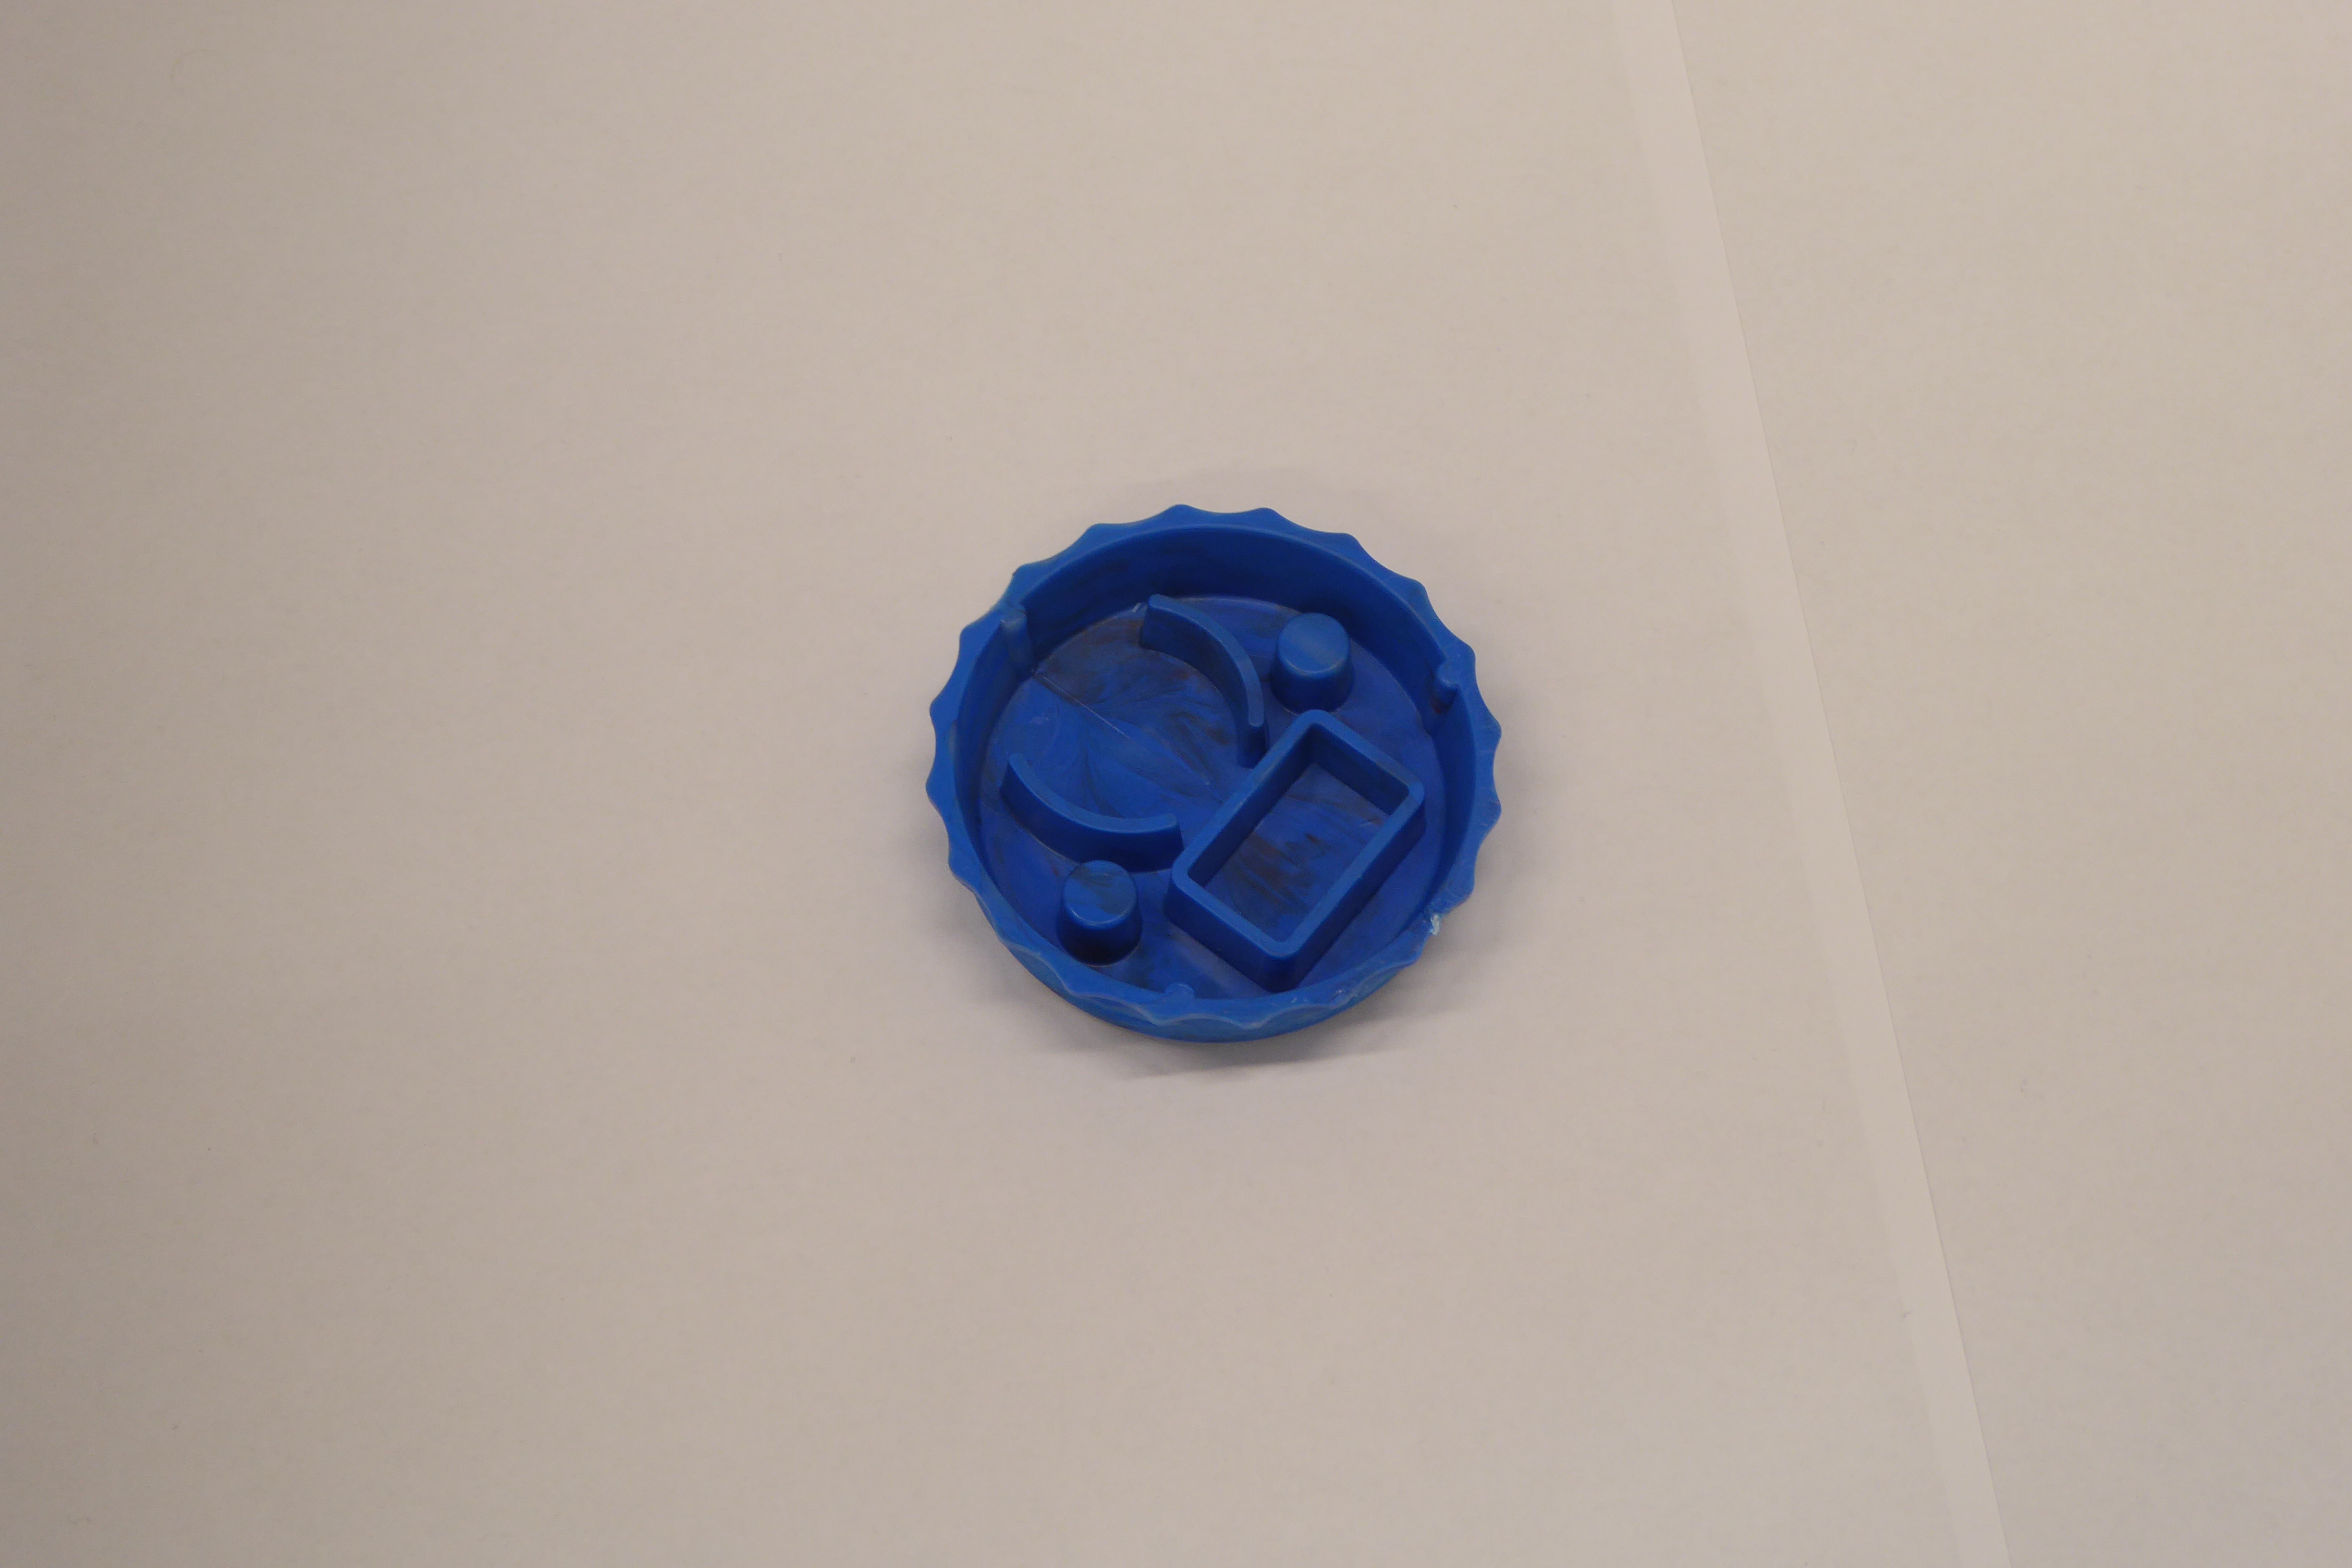
Label: Bottle Opener - Cover